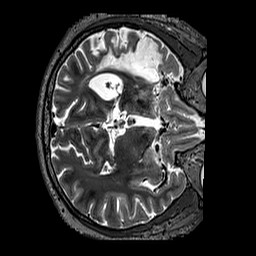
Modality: T2w
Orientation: axial
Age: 50
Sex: male
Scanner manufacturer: siemens
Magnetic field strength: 3 T
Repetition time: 3.2 s
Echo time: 0.567 s